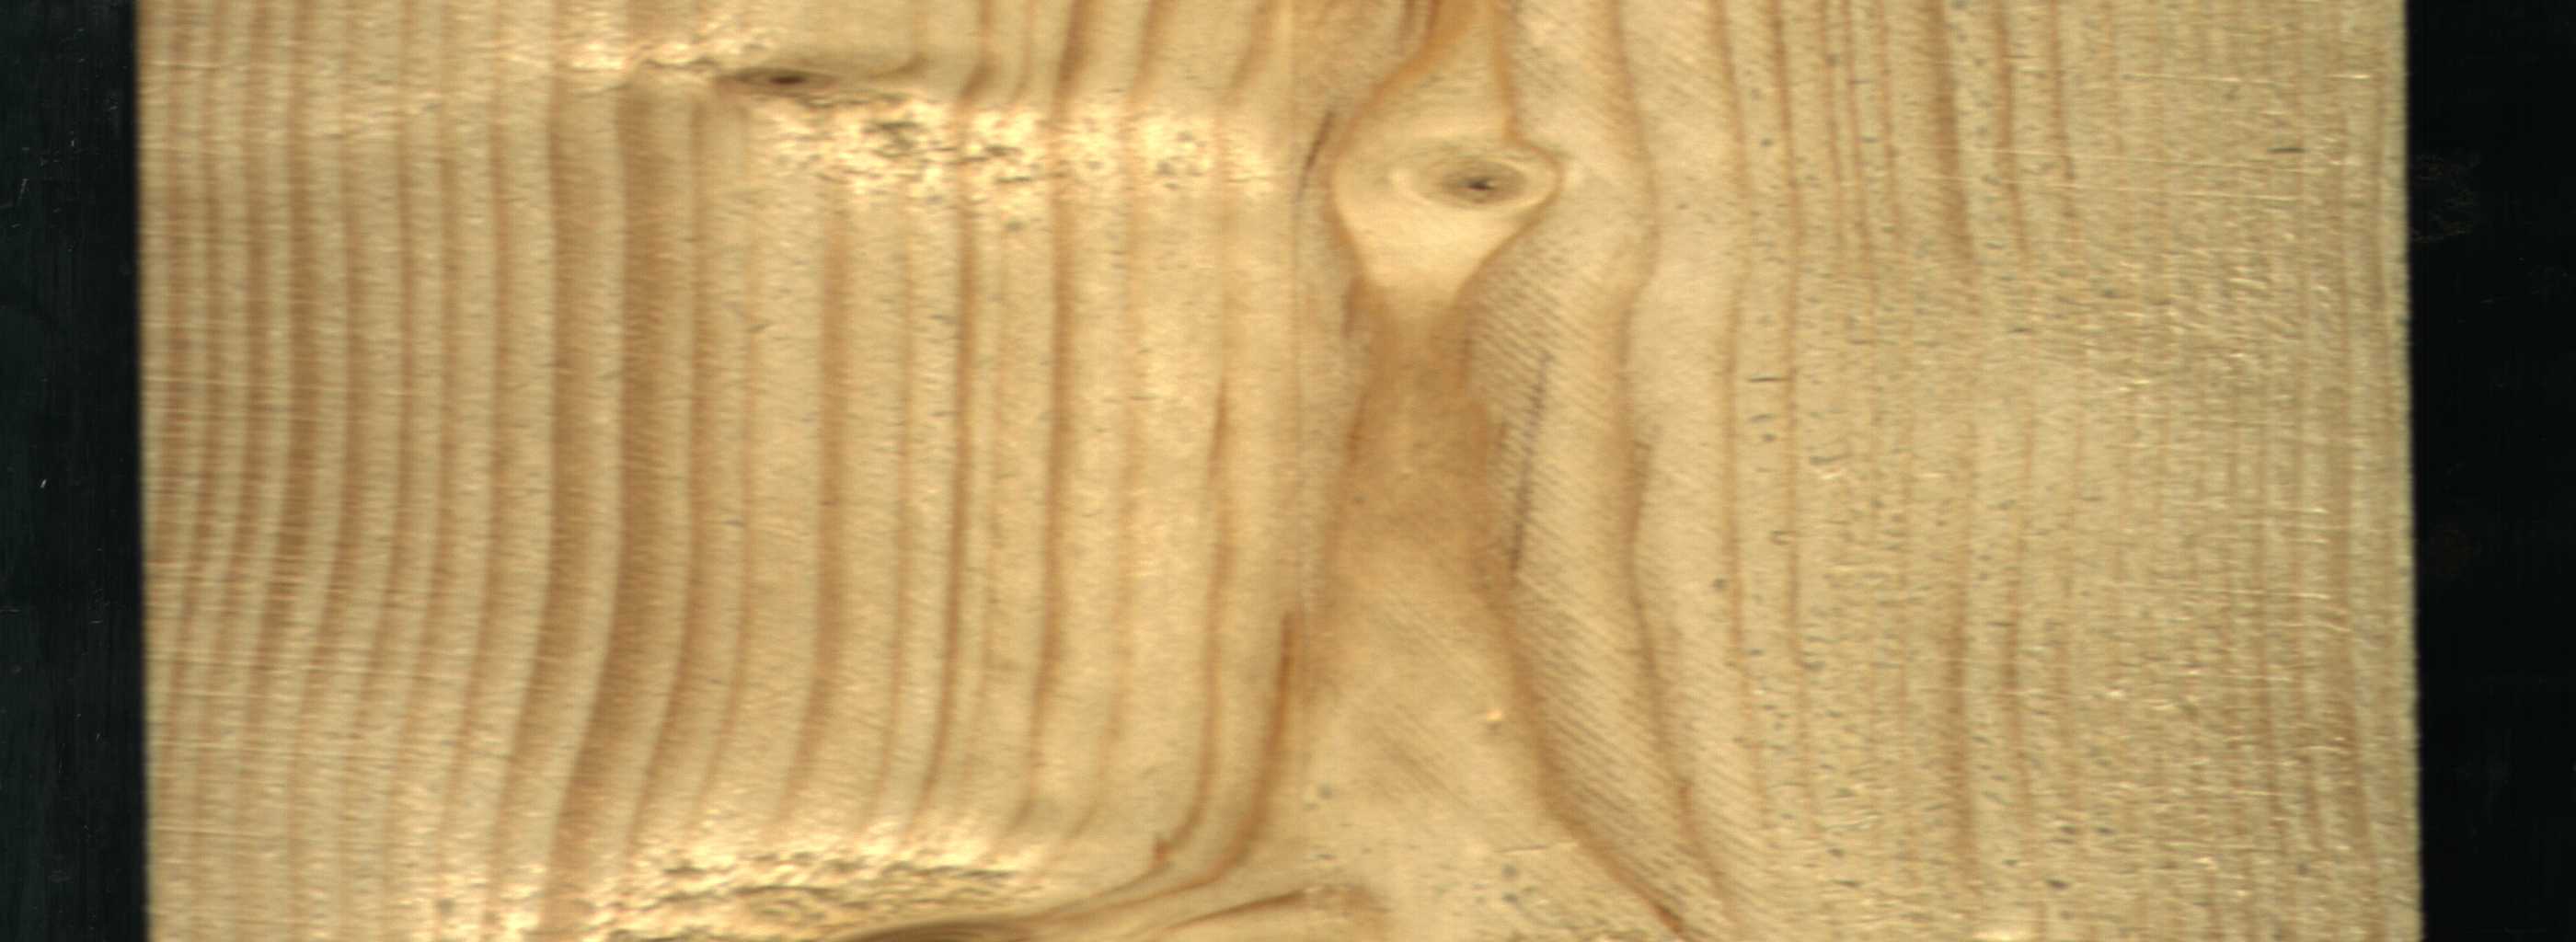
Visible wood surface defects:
knot_with_crack
Live_Knot
Live_Knot